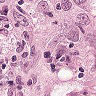
Metastatic tissue present: yes